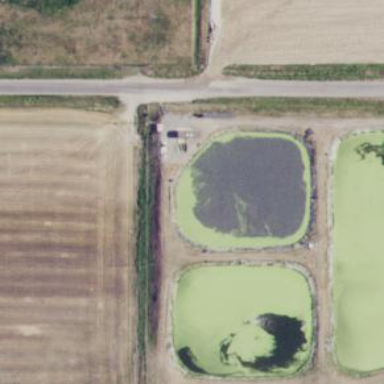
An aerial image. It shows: Waste water basin containing wastewater.